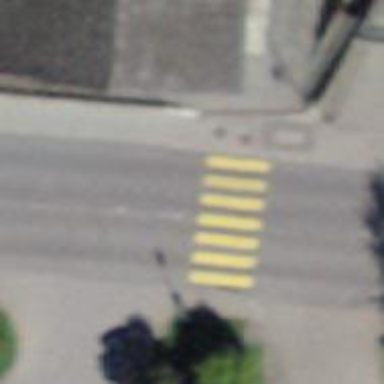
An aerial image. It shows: Uncontrolled zebra crossing on the road.